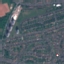
Label: Residential